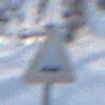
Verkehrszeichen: UnebeneFahrbahn
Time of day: MorningAfternoon
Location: Outdoor (Nature)
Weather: Clear
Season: Winter
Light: Natural